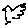
Label: bird